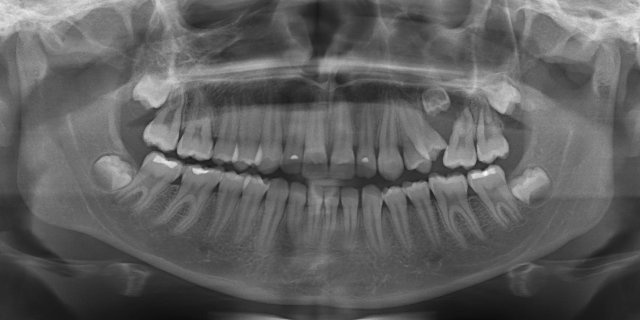
adult